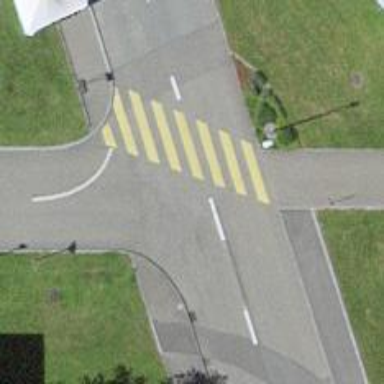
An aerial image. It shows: Zebra crossing on the road.